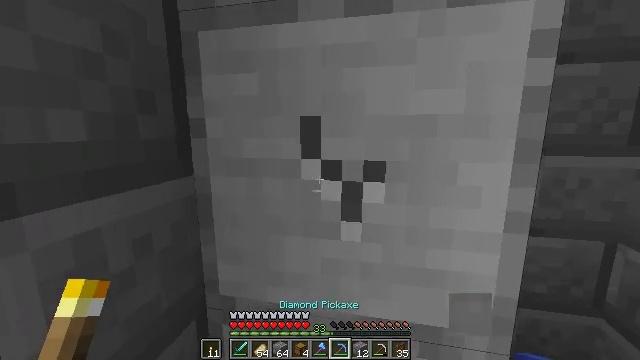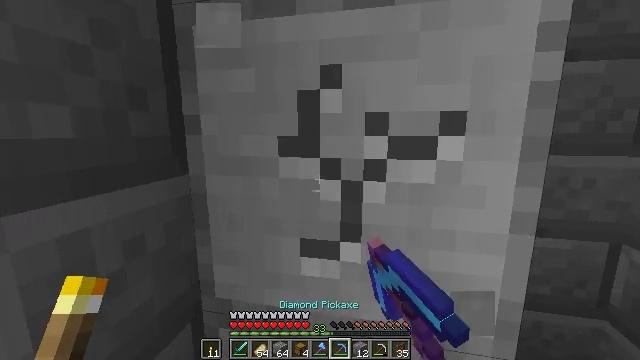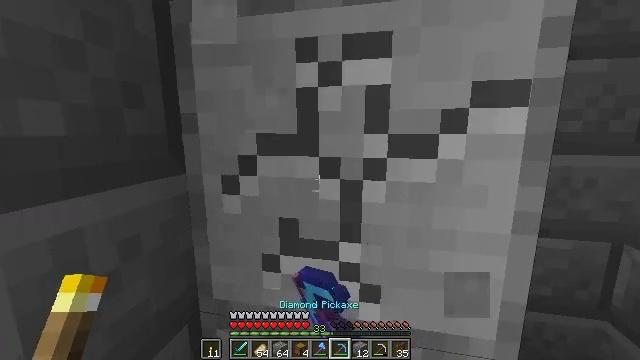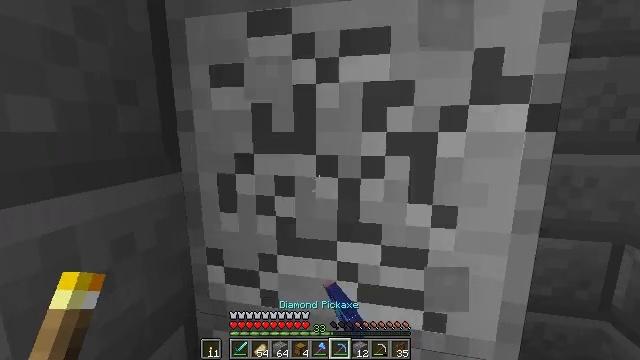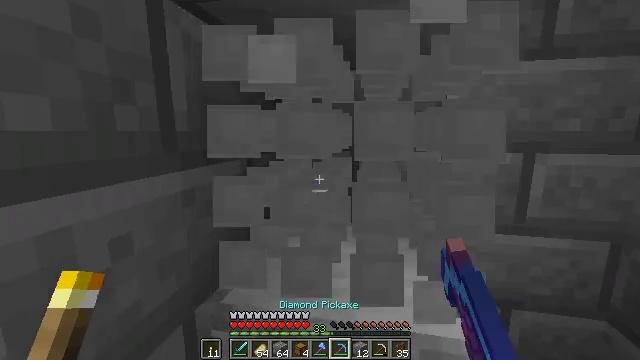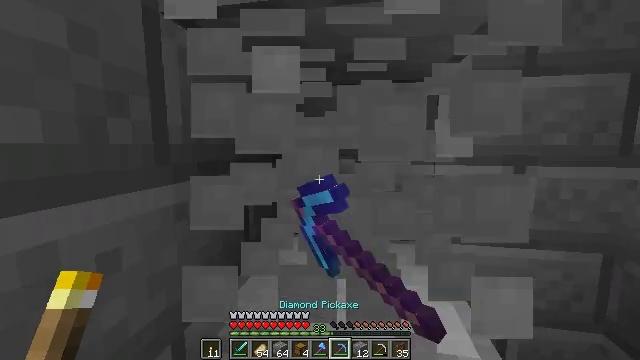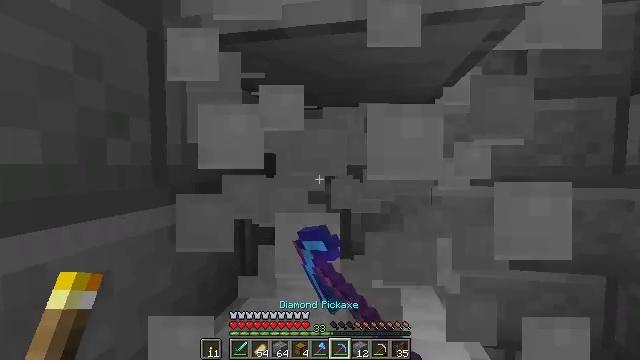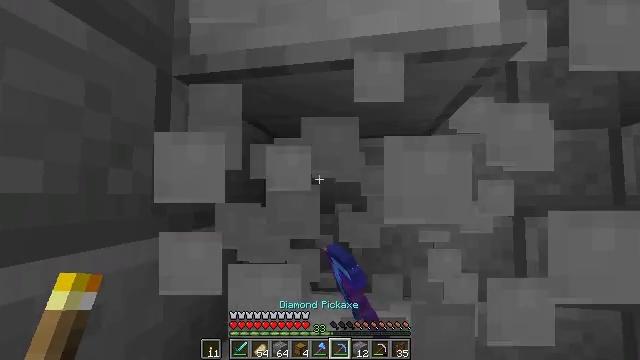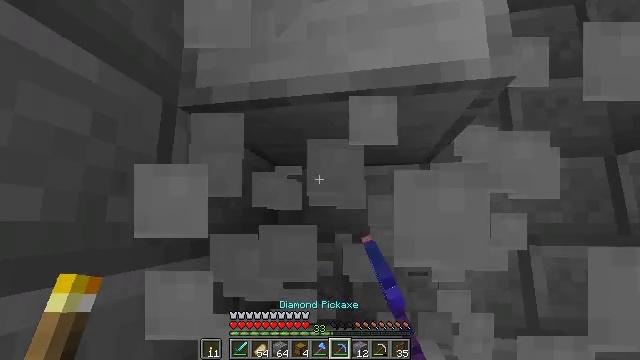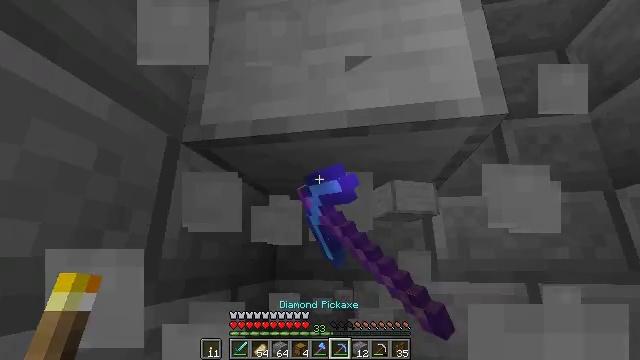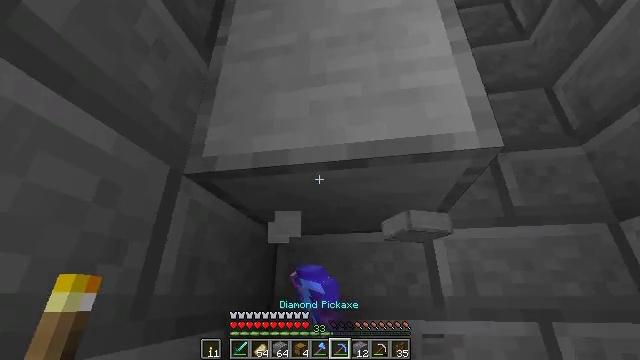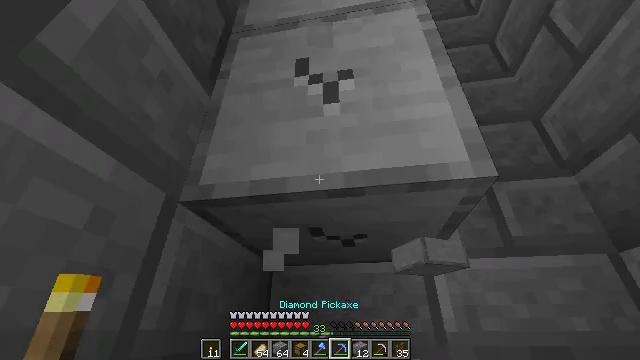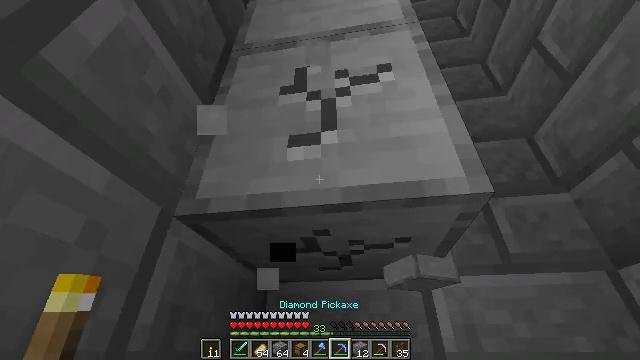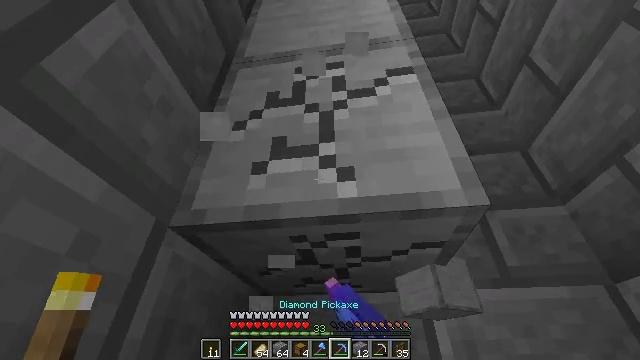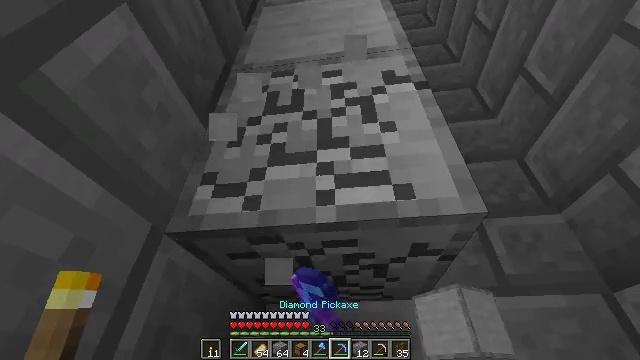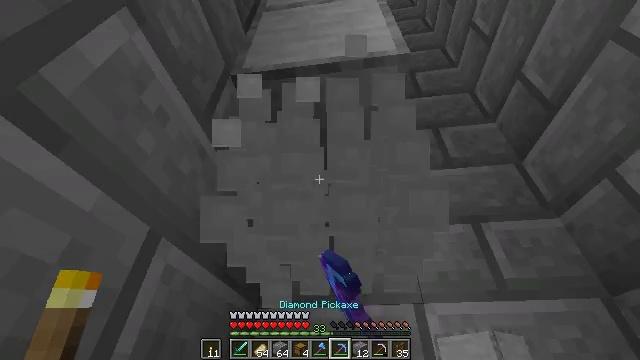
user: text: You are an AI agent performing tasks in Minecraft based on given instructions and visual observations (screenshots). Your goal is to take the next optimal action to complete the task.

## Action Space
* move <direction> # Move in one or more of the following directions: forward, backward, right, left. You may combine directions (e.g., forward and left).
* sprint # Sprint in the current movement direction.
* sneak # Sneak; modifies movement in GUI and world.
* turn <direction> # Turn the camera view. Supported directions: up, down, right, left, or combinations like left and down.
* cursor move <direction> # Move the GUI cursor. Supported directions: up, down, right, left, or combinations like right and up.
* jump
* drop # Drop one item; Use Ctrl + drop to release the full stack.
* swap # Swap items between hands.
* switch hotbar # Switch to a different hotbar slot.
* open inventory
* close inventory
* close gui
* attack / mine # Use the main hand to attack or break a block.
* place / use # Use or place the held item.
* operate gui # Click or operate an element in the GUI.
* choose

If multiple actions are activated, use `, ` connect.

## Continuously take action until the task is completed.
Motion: motion action
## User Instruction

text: Get smooth stone for building.
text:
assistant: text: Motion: attack / mine
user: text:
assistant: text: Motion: attack / mine
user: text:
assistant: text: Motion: attack / mine
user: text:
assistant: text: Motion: attack / mine
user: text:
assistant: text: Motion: turn right and up, attack / mine
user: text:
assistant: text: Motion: turn up, attack / mine
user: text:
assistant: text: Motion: turn up, attack / mine
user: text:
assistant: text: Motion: turn up, attack / mine
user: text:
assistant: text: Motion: turn up, attack / mine
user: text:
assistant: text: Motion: turn up, attack / mine
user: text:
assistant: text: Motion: turn up, attack / mine
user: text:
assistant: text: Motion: turn up, attack / mine
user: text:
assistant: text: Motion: turn up, attack / mine
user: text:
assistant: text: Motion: turn up, attack / mine
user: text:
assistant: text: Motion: attack / mine
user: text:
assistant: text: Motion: attack / mine
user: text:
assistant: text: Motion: turn up, attack / mine
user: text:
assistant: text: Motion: turn up, attack / mine
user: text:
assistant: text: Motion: turn up, attack / mine
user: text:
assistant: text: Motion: turn up, attack / mine
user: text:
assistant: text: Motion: turn up, attack / mine
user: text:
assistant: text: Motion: move forward, turn up, attack / mine
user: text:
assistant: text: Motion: move forward, turn up, attack / mine
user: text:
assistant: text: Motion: move forward, turn up, attack / mine
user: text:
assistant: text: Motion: turn up, attack / mine
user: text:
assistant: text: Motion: turn up, attack / mine
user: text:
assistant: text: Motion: turn up, attack / mine
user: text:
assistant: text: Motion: turn up, attack / mine
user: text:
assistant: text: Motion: turn up, attack / mine
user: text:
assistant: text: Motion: turn up, attack / mine